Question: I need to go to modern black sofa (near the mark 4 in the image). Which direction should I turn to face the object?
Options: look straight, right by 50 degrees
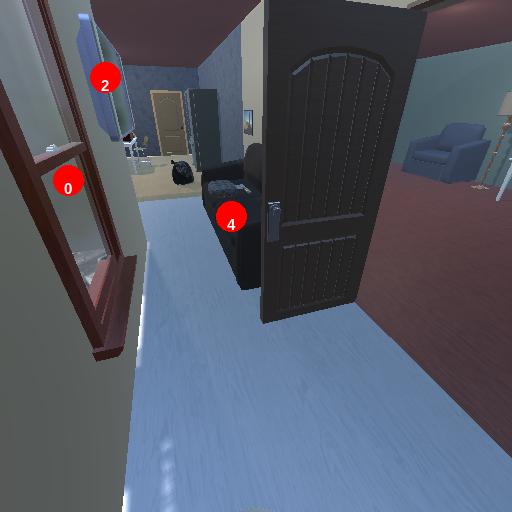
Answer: look straight